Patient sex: M
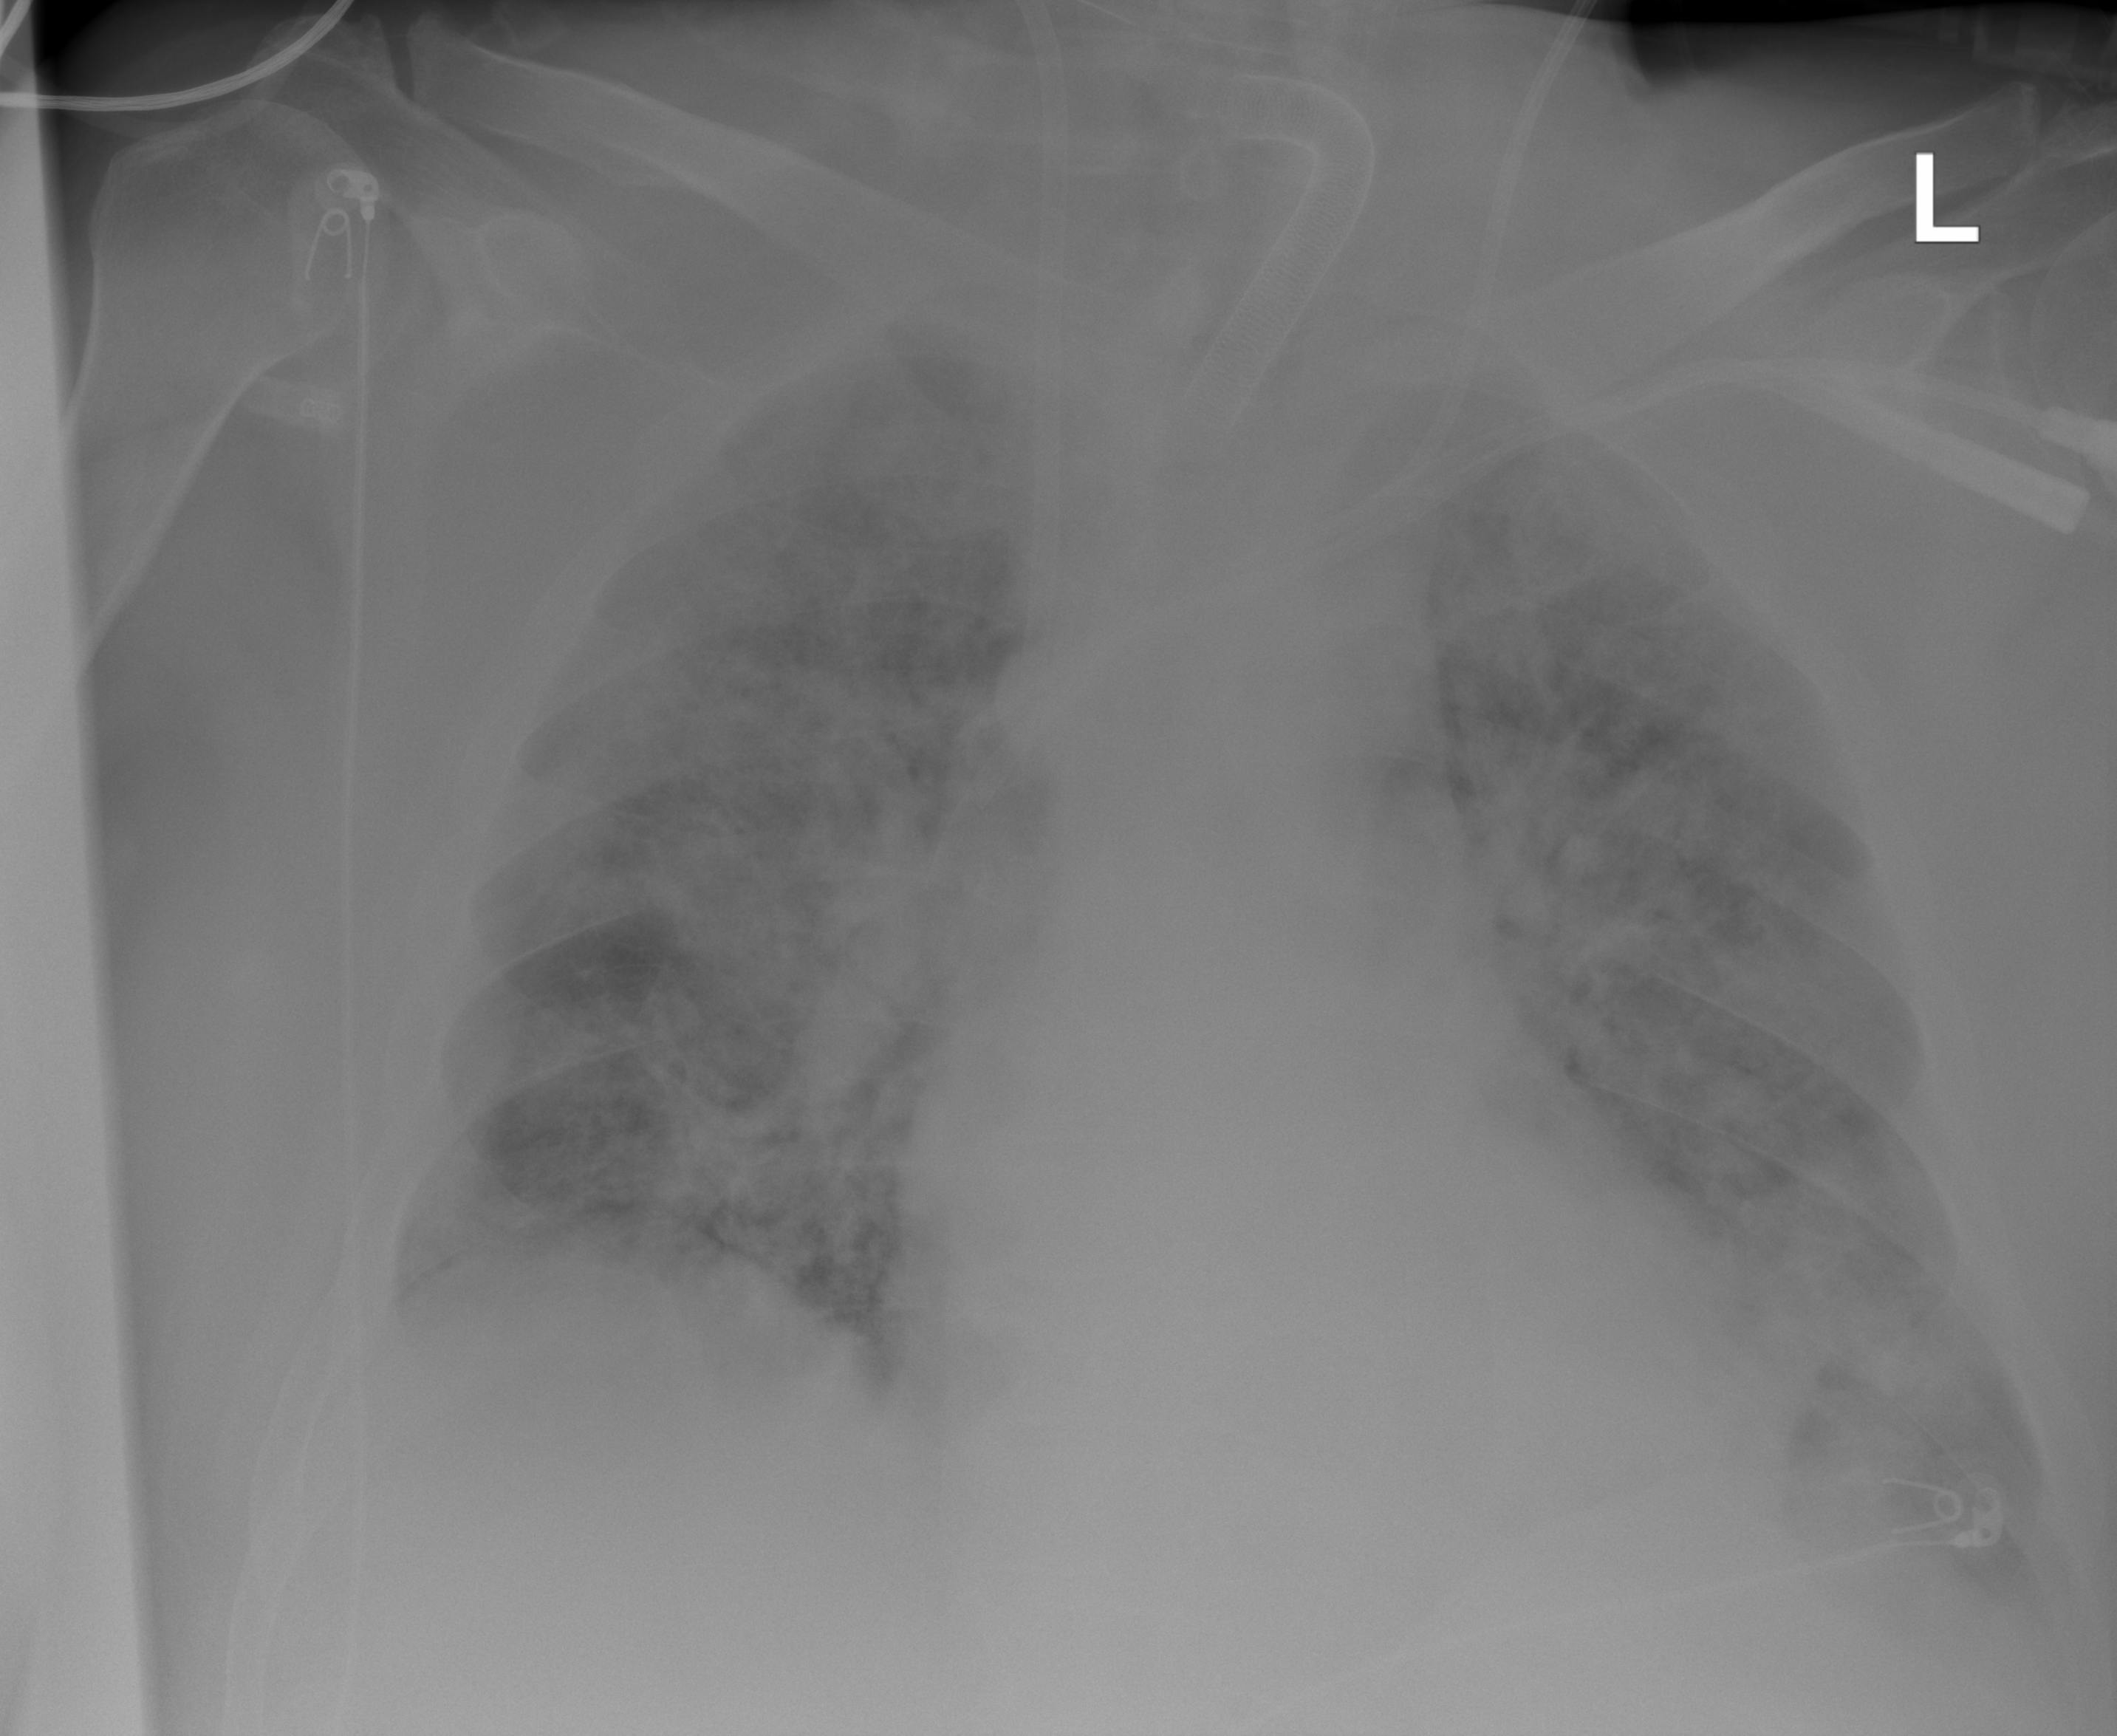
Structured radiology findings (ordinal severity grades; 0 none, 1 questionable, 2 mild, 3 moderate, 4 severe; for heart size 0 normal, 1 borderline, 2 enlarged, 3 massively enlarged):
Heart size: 2
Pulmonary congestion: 2
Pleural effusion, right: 0
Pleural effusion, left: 0
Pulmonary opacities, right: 3
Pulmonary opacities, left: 3
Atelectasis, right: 2
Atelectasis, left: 2